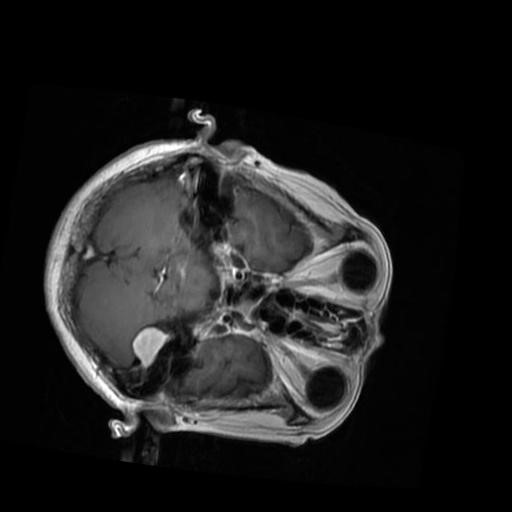
Label: brain_menin